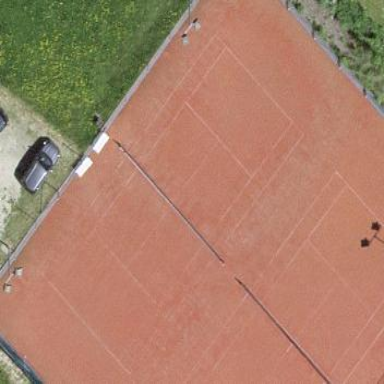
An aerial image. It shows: Tennis court in leisure pitch.